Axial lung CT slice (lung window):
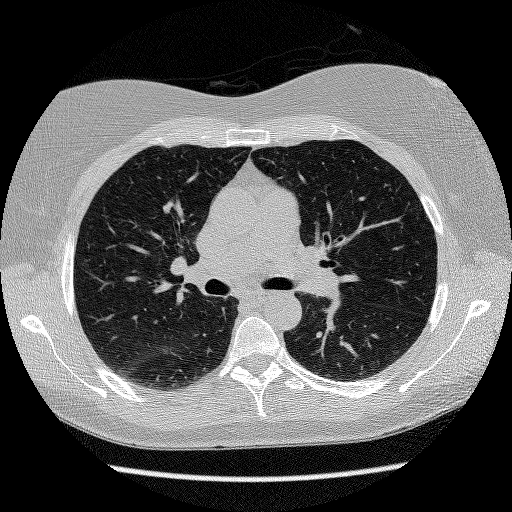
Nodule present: no